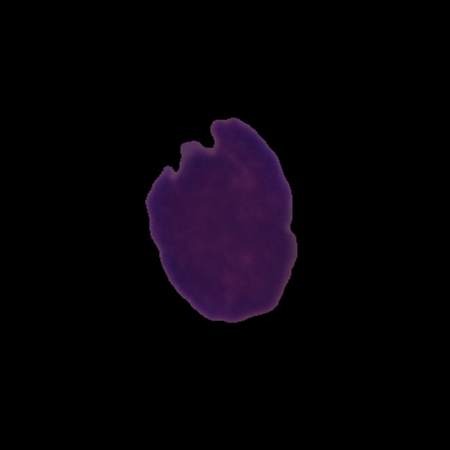
Label: cancer